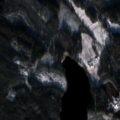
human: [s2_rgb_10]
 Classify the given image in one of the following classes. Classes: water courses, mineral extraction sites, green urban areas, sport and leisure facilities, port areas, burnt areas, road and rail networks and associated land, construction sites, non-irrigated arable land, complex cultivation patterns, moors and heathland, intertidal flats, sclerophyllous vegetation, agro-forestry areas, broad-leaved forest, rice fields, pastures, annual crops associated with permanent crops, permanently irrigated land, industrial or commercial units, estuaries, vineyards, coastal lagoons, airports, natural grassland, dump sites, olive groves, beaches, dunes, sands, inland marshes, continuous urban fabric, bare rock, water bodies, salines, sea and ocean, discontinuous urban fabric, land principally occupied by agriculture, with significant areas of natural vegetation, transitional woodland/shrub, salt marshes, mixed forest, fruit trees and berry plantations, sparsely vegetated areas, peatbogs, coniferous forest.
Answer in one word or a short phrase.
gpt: land principally occupied by agriculture, with significant areas of natural vegetation, coniferous forest, mixed forest, transitional woodland/shrub